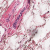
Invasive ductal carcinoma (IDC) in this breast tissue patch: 0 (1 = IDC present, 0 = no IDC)